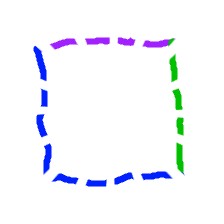
Shape: square